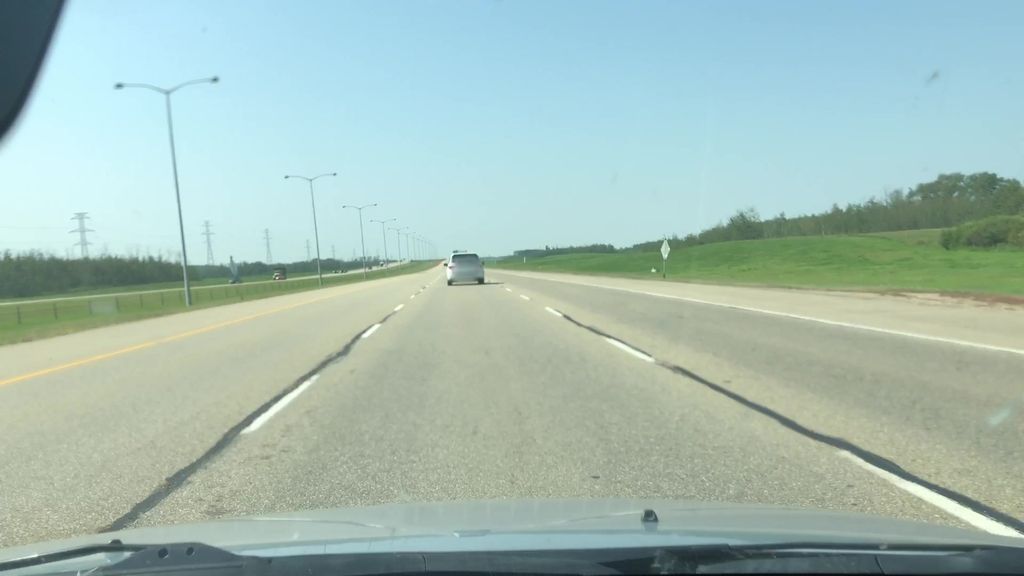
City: edmonton